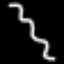
Label: squiggle